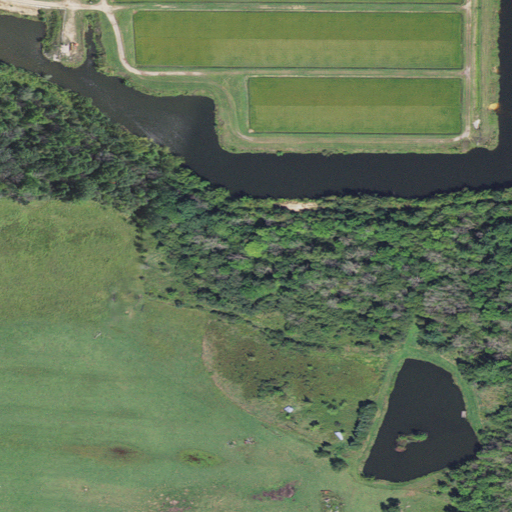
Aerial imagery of valley in Wisconsin named Union Valley containing woody wetlands, cultivated crops, herbaceous wetlands, open water, pasture, and barren land